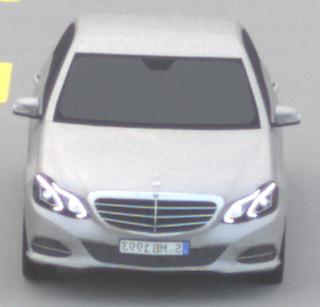
Make: Mercedes-Benz
Model: E 200
Detailed model: E-Class (212) Limousine
Model produced from: 2013/04
Model produced until: 2015/10
Doors: 4
Color: white
Road condition: dry road
Daytime: morning or afternoon
Contrast: low contrast